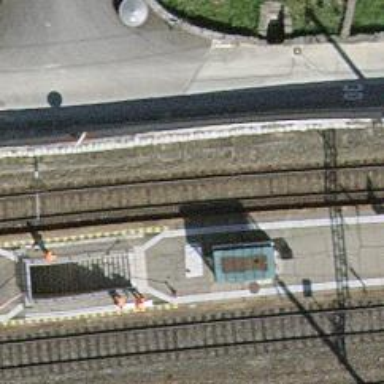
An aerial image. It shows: Stop position for public transport at railway stop.